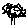
Label: tree